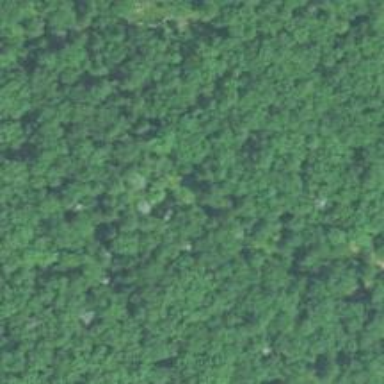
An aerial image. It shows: Woodland consisting mainly of needle-leaved trees.